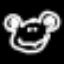
Label: frog